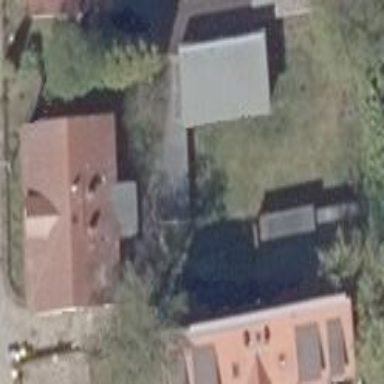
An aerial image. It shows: Residential garden.